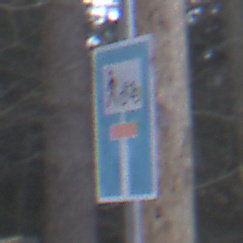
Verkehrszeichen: SackgasseRadverkehrFussgaengerDurchlaessig
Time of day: MorningAfternoon
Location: Outdoor (Nature)
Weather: Overcast
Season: Winter
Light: Natural